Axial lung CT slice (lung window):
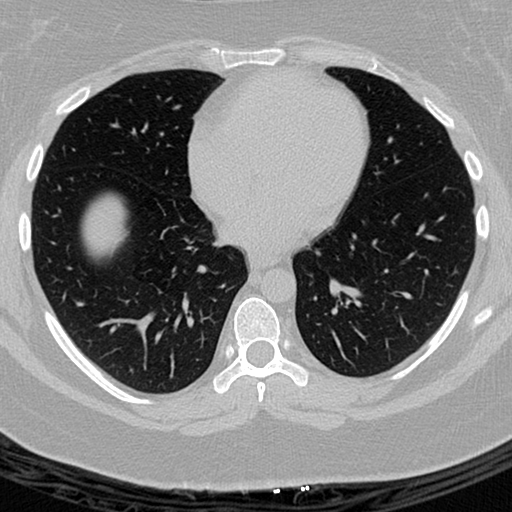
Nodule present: no